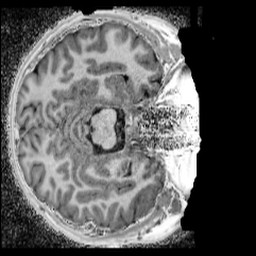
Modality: UNIT1_denoised
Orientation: axial
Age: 13
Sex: male
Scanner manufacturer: siemens
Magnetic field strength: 3 T
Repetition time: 4 s
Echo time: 0.00299 s